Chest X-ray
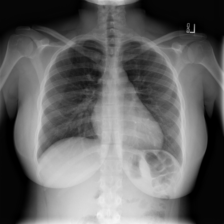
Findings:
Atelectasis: negative
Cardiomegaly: negative
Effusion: negative
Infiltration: negative
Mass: negative
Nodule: negative
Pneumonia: negative
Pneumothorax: negative
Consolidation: negative
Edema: negative
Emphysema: negative
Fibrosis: negative
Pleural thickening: negative
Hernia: negative